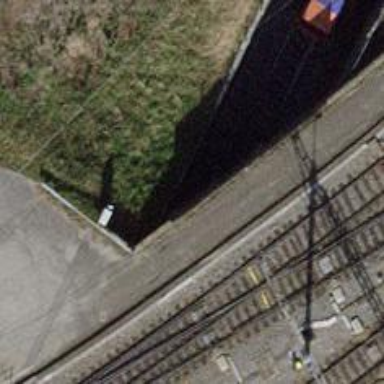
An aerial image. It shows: Rail tunnel with electrified contact line in yard.